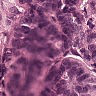
Metastatic tissue present: yes